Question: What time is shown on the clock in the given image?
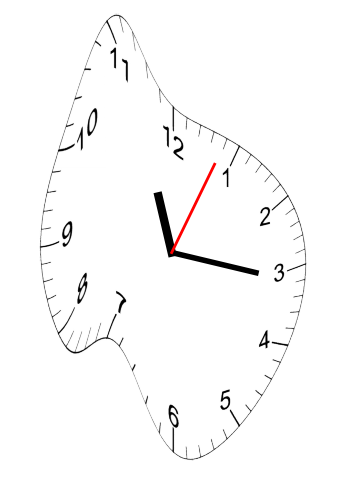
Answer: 11:16:04